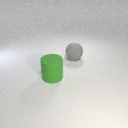
large gray rubber sphere to the right of large green rubber cylinder